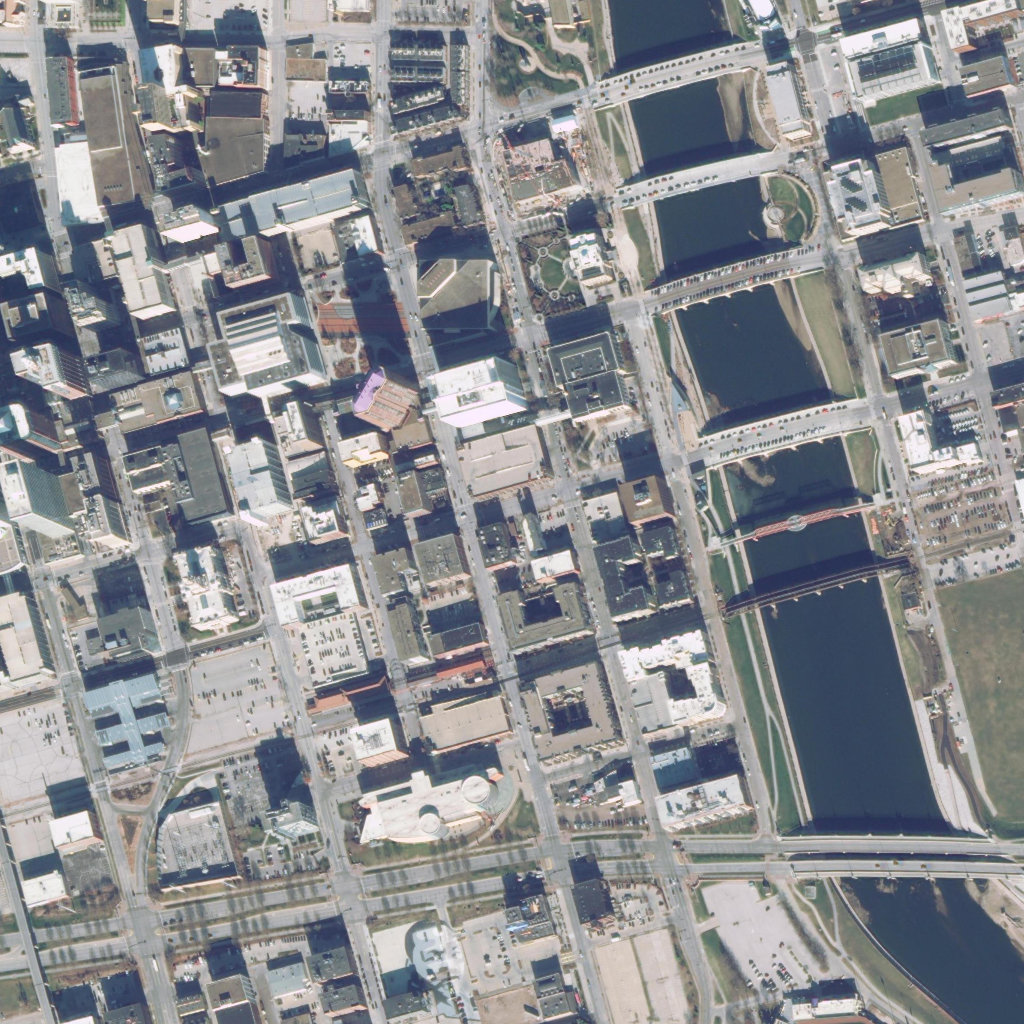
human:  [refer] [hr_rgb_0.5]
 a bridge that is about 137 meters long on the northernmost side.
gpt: <box>[[59, 4, 72, 10, 0]]</box>